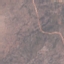
Label: HerbaceousVegetation